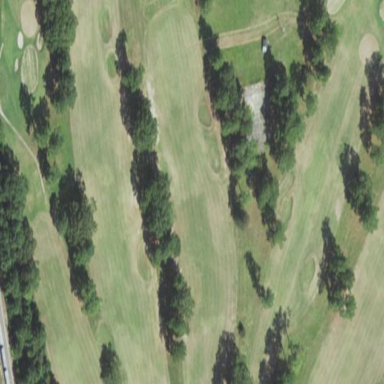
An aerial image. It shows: Grassy area designated for leisure activities. It is golf fairway utilized for the sport of golf.